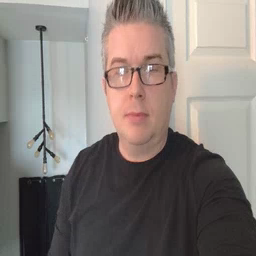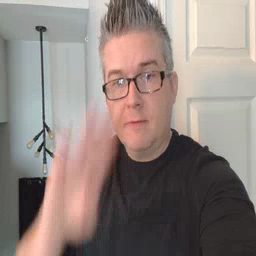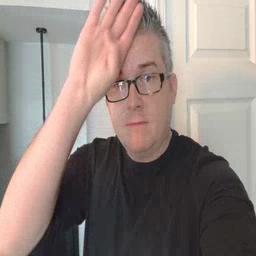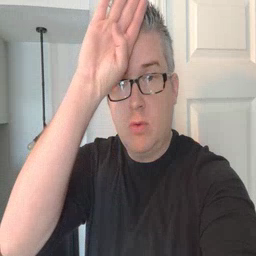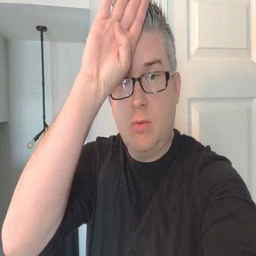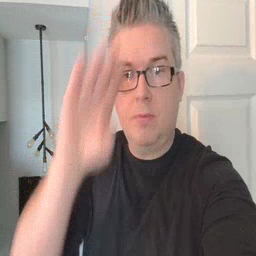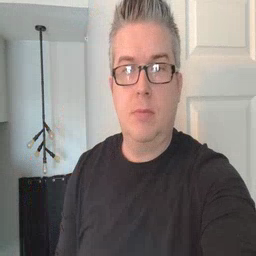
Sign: fireman